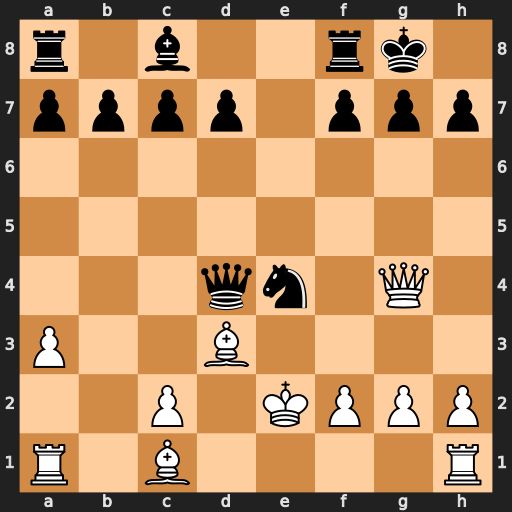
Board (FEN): r1b2rk1/pppp1ppp/8/8/3qn1Q1/P2B4/2P1KPPP/R1B4R
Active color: w
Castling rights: -
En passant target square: -
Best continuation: Qxe4 Qxe4+ Bxe4